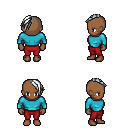
a pixel art fantasy rpg character, female body template, human, dark skin, teal long-sleeve shirt, red pants, white long mohawk hairstyle, four views (front, back, left, right), 2x2 character sprite sheet, small pixel art, hard edges, no anti-aliasing